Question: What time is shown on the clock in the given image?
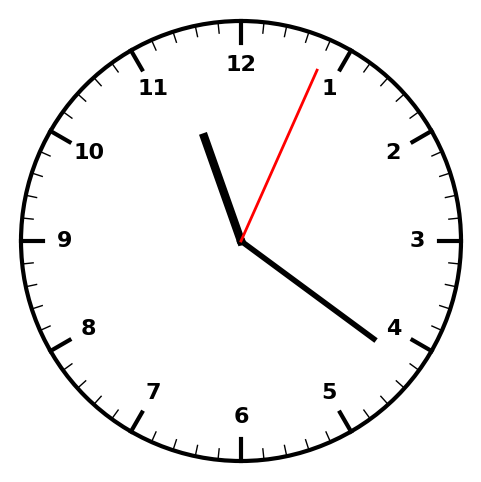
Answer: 11:21:04